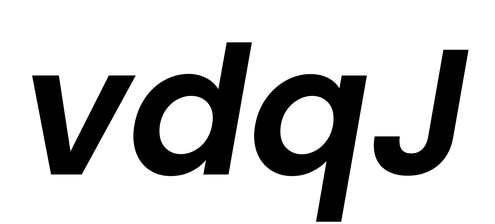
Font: Poppins-SemiBoldItalic